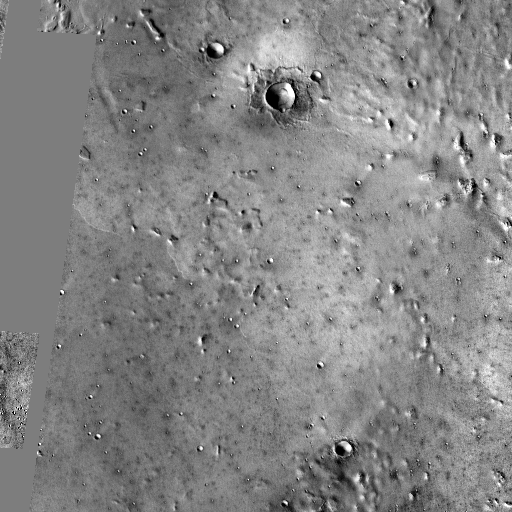
Crater classes present: Background, Other